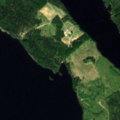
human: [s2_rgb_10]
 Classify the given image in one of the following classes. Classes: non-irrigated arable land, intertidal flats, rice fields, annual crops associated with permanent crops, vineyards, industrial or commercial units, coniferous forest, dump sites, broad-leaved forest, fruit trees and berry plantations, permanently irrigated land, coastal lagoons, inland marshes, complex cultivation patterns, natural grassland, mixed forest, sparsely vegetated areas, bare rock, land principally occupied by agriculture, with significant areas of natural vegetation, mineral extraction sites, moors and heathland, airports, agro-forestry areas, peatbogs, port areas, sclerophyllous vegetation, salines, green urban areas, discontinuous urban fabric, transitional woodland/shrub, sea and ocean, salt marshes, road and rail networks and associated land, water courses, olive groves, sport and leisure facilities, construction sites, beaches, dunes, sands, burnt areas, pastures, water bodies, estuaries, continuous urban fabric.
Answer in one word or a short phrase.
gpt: coniferous forest, mixed forest, transitional woodland/shrub, water bodies